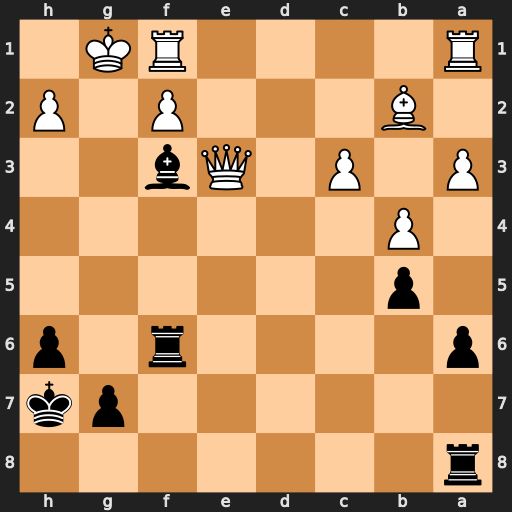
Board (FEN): r7/6pk/p4r1p/1p6/1P6/P1P1Qb2/1B3P1P/R4RK1
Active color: b
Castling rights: -
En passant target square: -
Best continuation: Rg6+ Qg5 Rxg5#